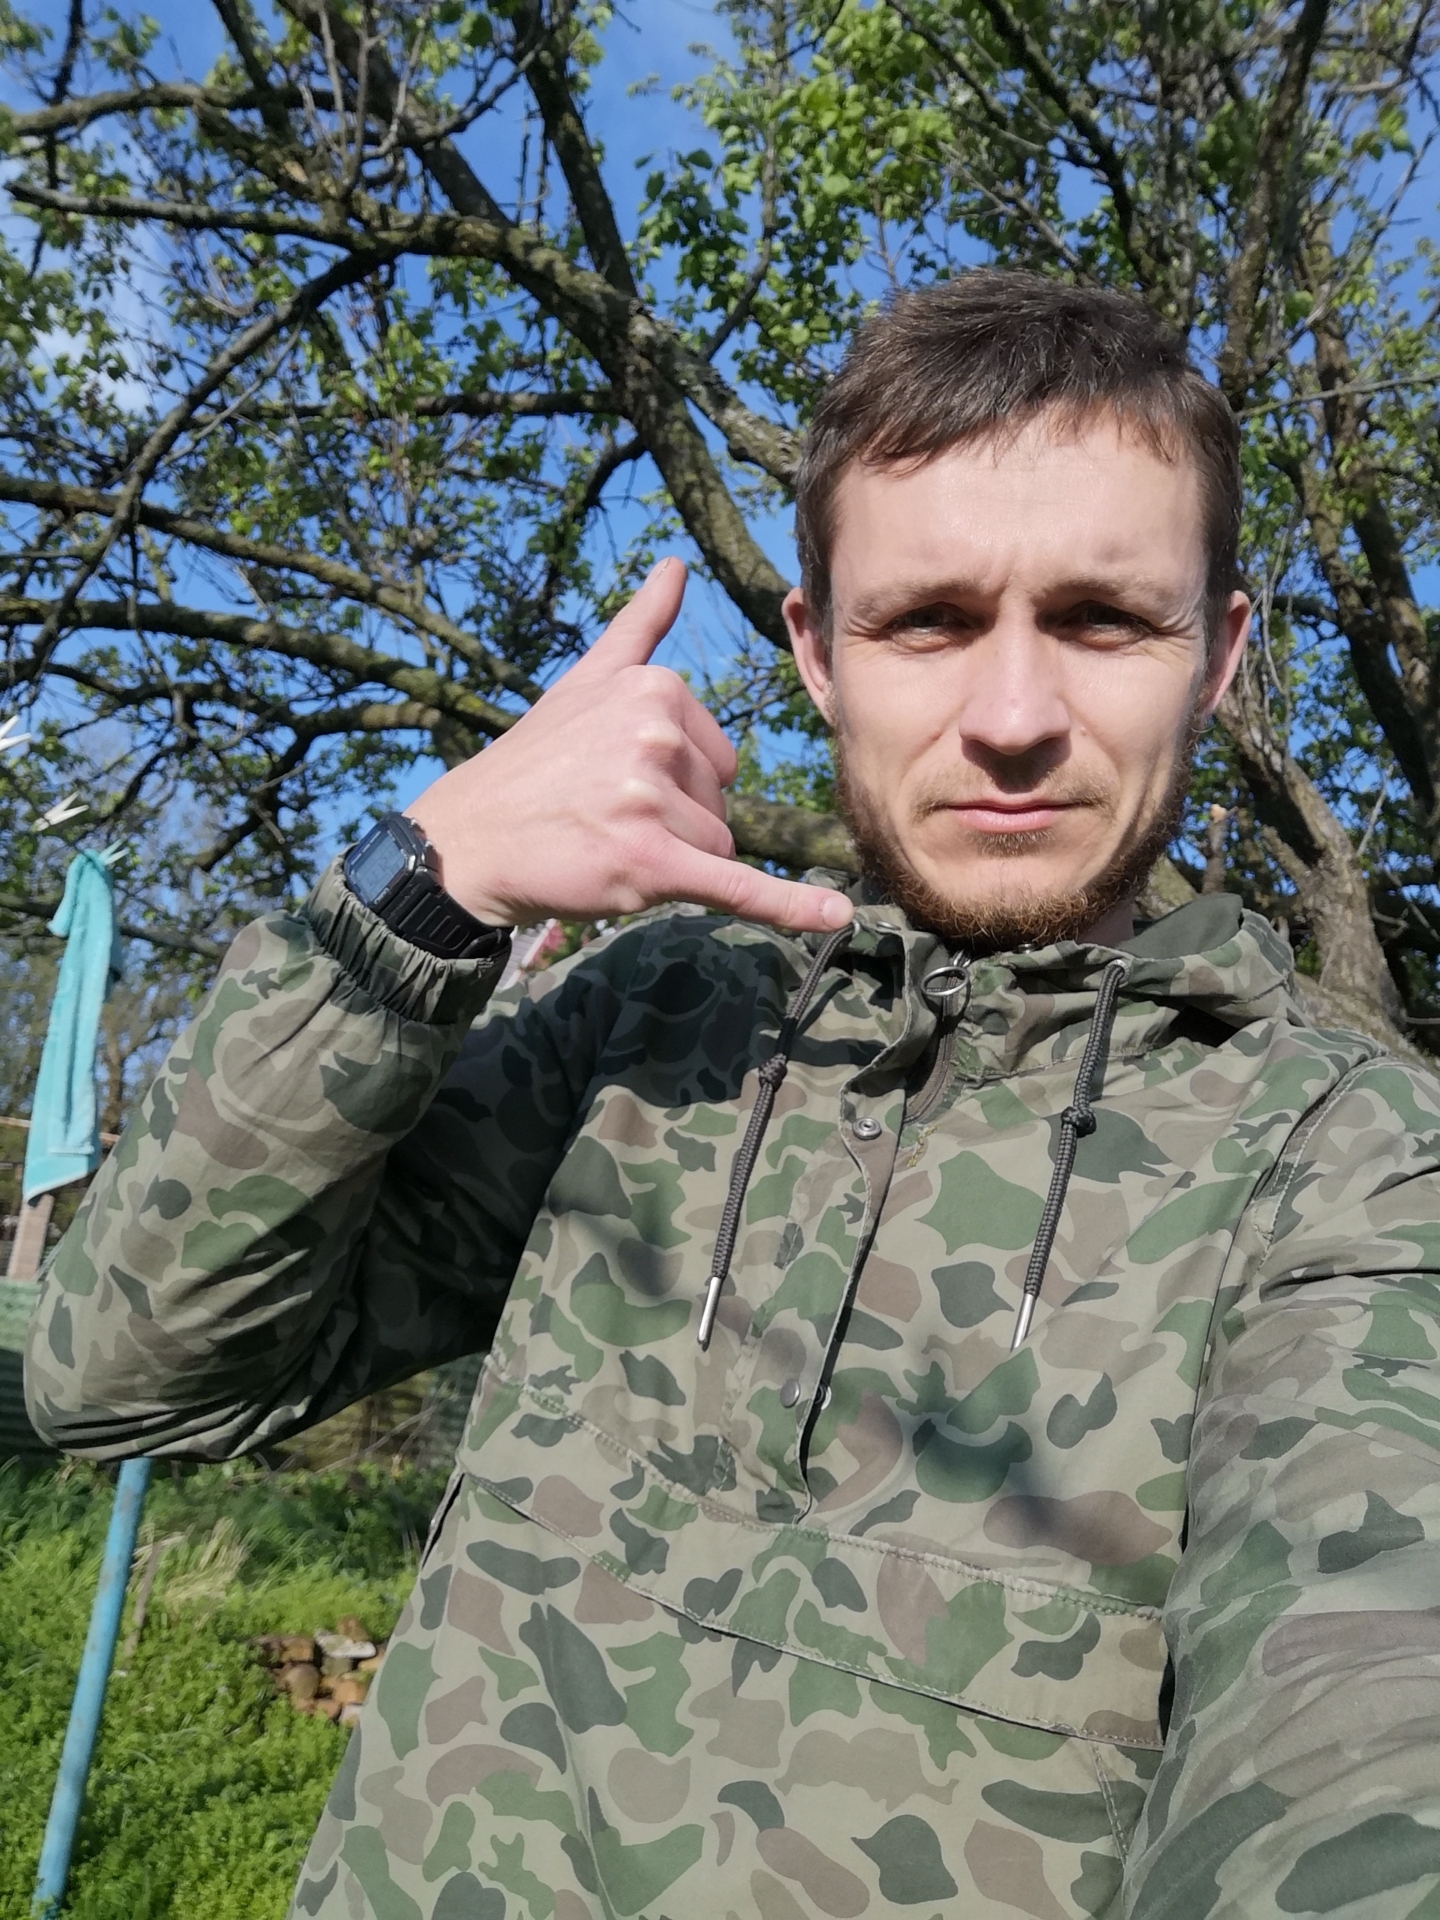
Label: clear